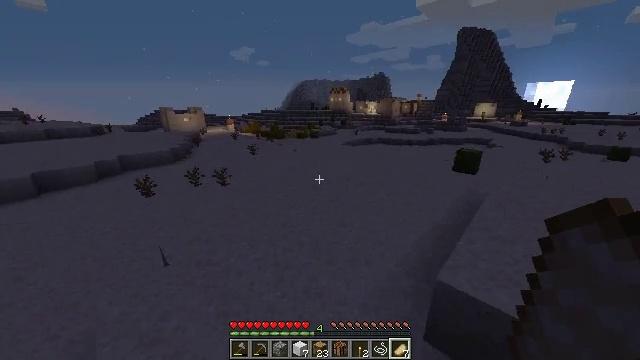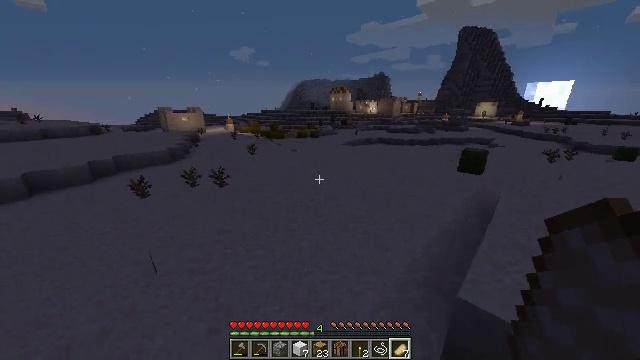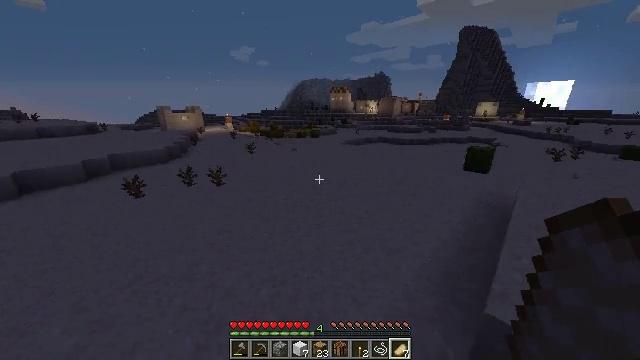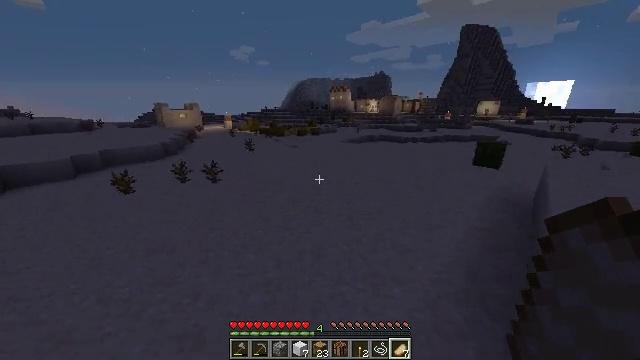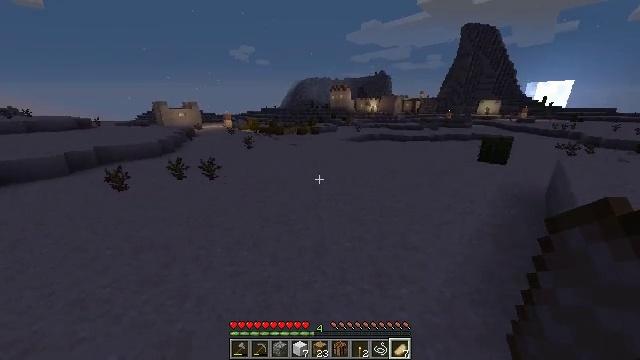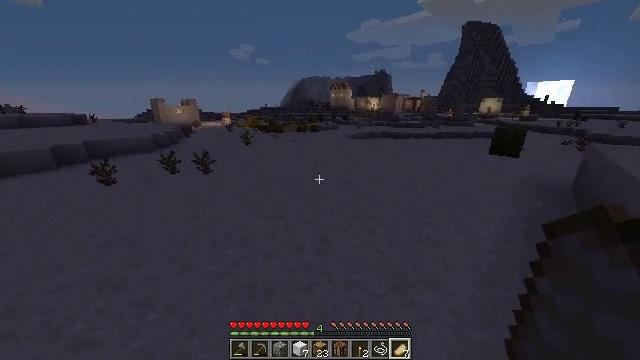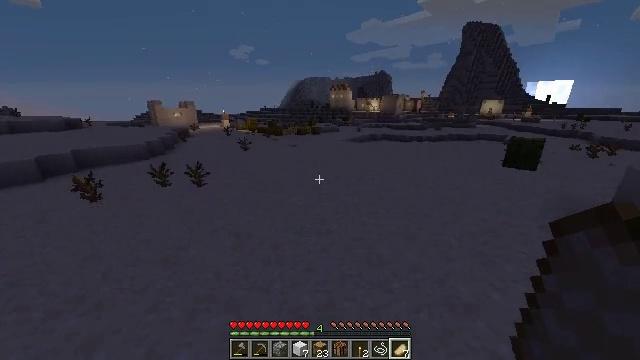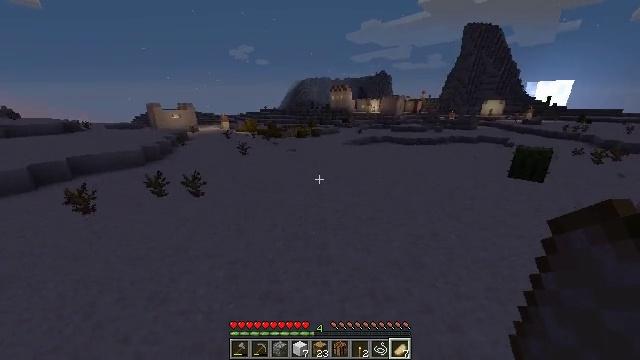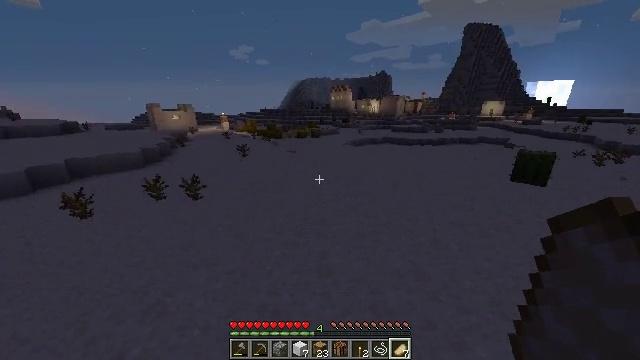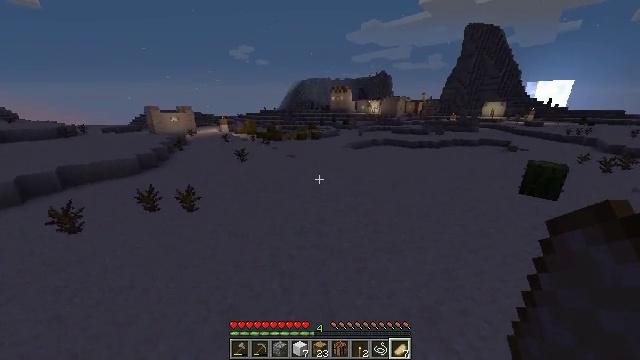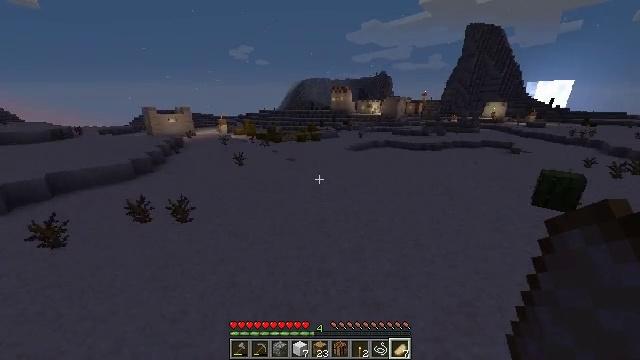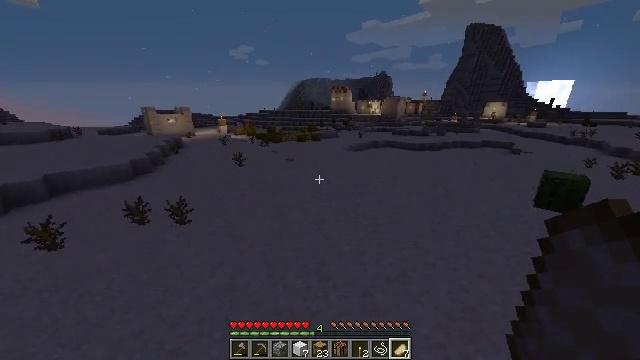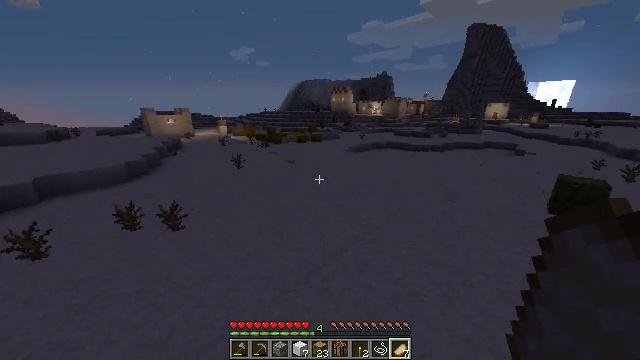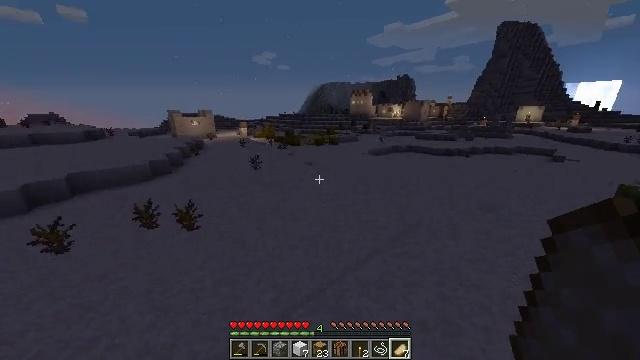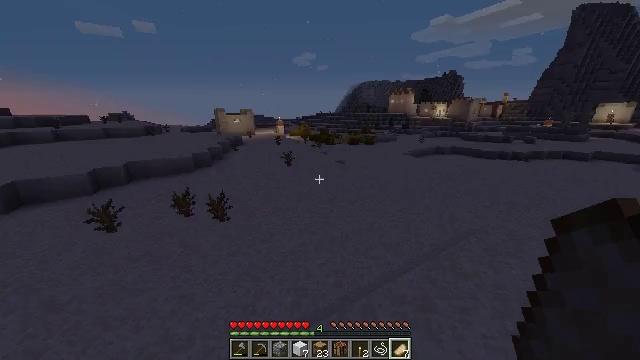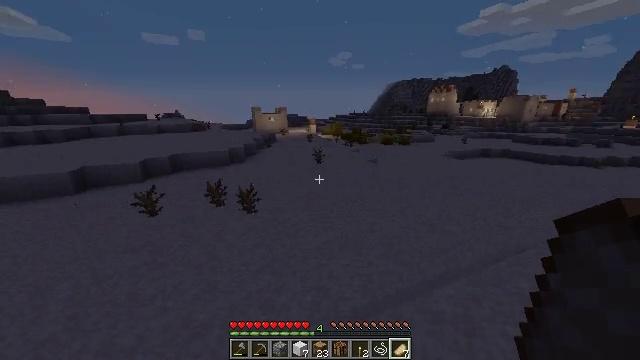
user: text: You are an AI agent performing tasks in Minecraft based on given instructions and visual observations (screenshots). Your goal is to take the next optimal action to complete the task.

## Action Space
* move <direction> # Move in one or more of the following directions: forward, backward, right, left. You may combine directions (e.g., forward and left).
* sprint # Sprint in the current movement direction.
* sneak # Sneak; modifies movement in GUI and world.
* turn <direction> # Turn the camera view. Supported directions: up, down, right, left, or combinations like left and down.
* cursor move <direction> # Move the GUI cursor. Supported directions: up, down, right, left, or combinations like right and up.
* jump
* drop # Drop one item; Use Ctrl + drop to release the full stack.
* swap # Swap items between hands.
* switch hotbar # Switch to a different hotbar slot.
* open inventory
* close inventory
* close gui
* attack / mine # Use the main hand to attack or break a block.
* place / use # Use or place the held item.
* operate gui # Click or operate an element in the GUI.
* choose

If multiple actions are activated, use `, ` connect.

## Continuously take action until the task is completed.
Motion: motion action
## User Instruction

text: Break terracotta to collect it.
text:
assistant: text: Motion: move forward, sprint, jump
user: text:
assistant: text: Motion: move forward, sprint, jump
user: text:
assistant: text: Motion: move forward, sprint, jump
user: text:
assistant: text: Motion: move forward, sprint, jump
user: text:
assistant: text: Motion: move forward, sprint, jump
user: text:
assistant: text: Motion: move forward, sprint, jump
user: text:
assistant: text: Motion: move forward, sprint, jump
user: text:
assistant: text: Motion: move forward, sprint, jump
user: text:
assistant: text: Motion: move forward, sprint, jump
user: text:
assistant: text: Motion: move forward, sprint, jump
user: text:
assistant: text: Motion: move forward, sprint, jump
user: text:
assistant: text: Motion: move forward, sprint, jump
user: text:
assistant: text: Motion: move forward, sprint, turn left, jump
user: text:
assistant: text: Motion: move forward, turn left, jump
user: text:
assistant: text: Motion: move forward, sprint, turn left, jump
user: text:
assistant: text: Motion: move forward, sprint, turn left, jump
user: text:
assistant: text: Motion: move forward, sprint, turn left, jump
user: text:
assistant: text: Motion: move forward, sprint, jump
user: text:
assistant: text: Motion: move forward, sprint, jump
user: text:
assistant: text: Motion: move forward, sprint, jump
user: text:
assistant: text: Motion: move forward, sprint, jump
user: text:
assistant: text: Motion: move forward, sprint, jump
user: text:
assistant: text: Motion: move forward, sprint, jump
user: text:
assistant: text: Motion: move forward, sprint, jump
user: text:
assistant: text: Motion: move forward, sprint, jump
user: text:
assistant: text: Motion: move forward, sprint, jump
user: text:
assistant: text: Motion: move forward, sprint, jump
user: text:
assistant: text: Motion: move forward, sprint, jump
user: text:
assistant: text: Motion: move forward, sprint, jump
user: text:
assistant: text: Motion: move forward, sprint, jump